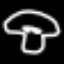
Label: mushroom